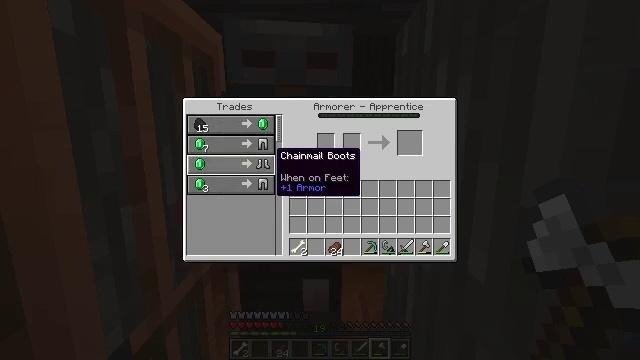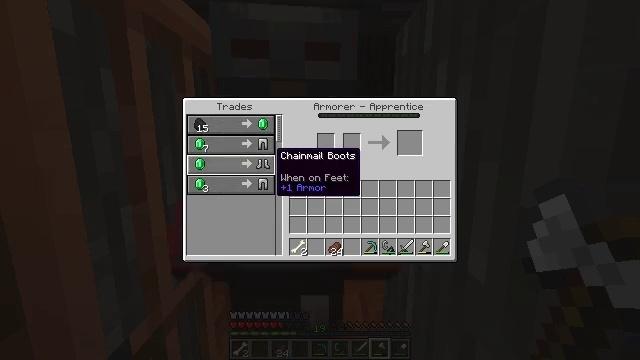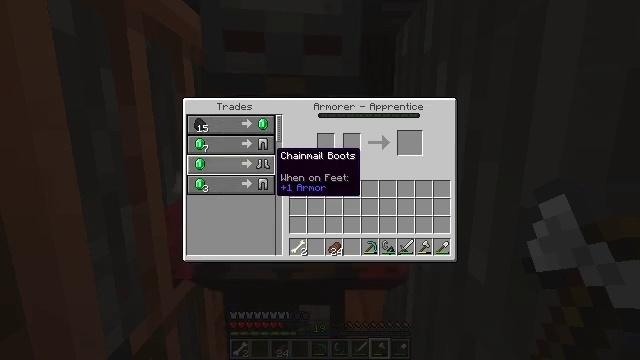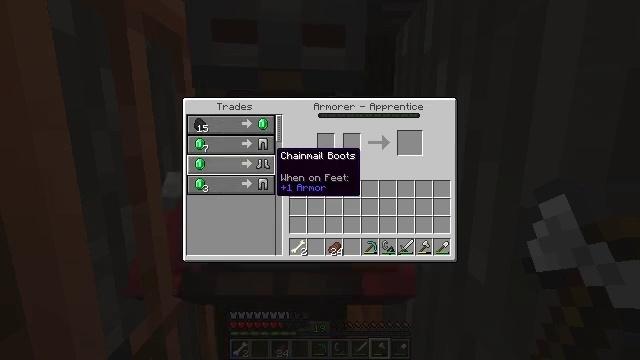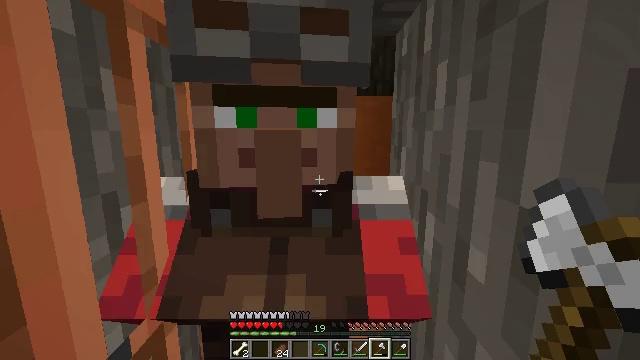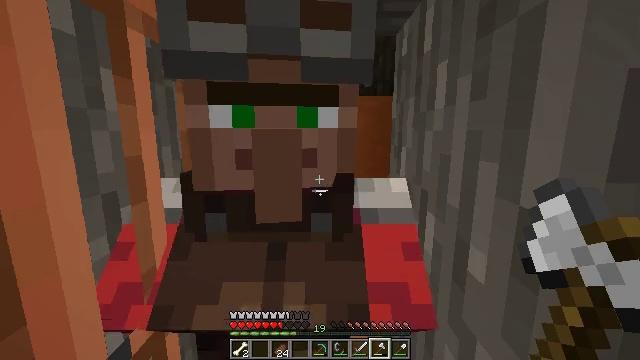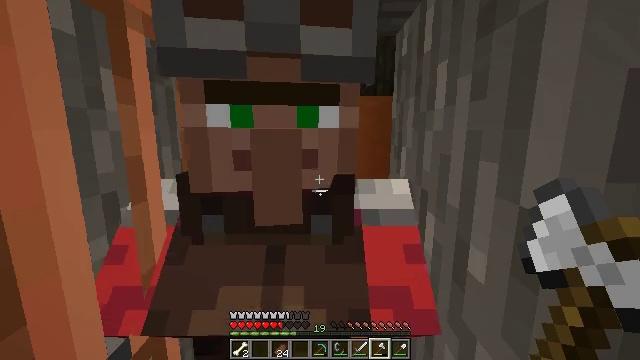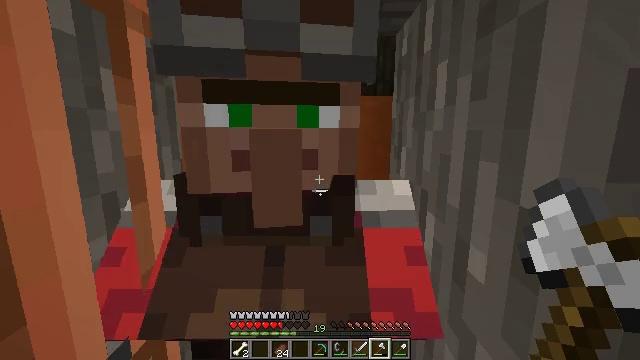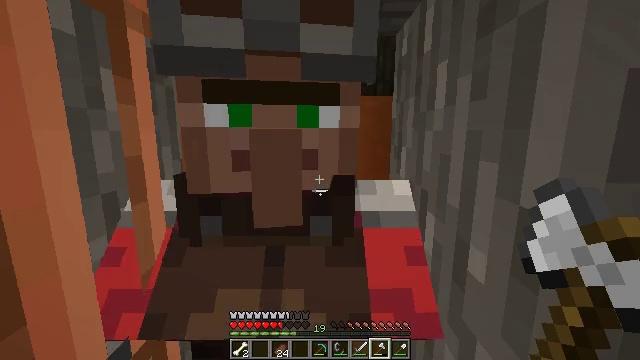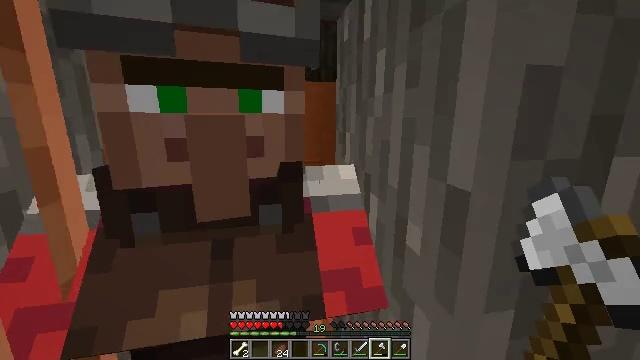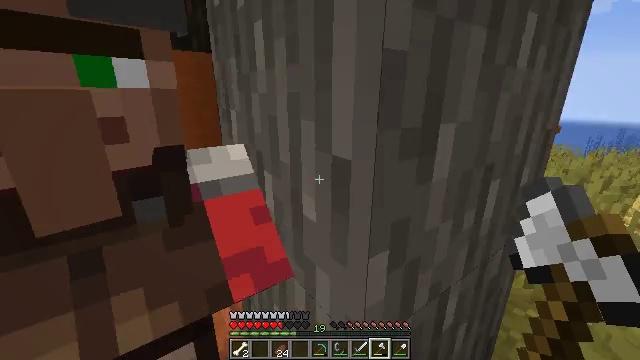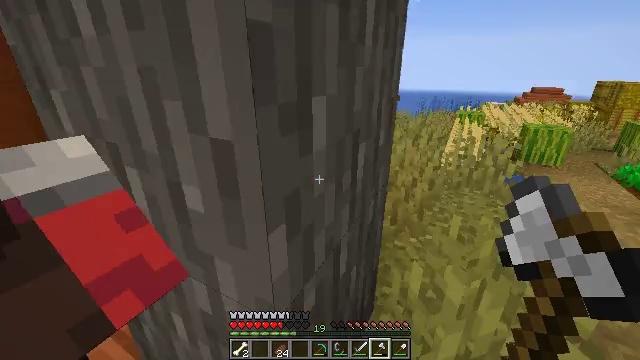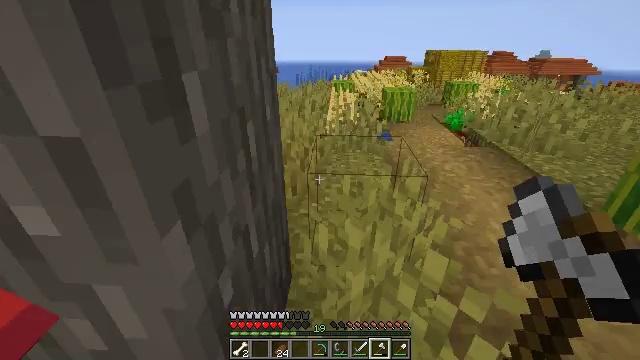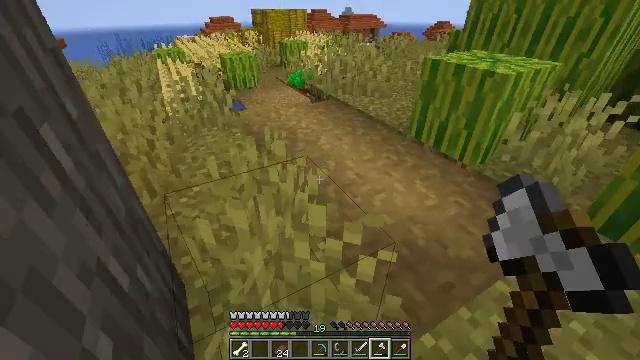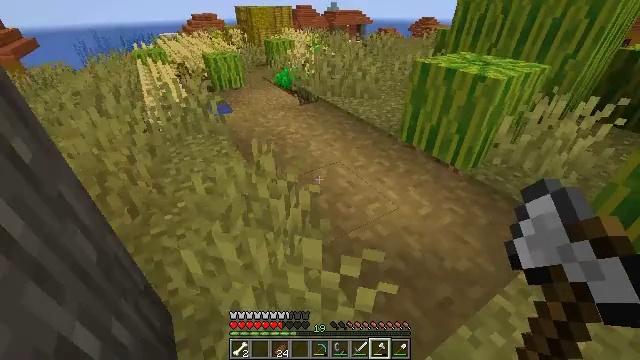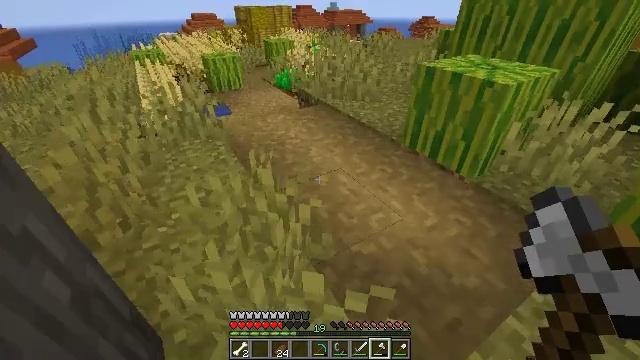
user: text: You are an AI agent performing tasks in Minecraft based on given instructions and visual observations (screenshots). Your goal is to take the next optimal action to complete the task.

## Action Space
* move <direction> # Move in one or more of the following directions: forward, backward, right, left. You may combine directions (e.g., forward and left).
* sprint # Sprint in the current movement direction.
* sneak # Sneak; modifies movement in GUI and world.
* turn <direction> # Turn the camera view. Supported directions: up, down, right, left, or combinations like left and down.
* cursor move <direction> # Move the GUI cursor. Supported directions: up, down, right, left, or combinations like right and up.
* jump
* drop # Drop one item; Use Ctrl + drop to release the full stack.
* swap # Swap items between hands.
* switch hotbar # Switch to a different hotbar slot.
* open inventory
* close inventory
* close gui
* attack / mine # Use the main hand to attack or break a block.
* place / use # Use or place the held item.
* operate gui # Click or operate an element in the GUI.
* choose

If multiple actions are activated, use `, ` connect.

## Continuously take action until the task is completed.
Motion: motion action
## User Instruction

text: Prepare to craft chainmail boots using the crafting table.
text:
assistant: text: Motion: no_op
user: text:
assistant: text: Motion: no_op
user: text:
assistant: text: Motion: no_op
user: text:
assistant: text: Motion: no_op
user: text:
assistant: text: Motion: close gui
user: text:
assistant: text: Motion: no_op
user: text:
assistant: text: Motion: no_op
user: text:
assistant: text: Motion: no_op
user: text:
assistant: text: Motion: turn right and down
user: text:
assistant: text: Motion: turn right and down
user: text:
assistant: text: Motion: turn right and down
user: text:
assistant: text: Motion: turn right and down
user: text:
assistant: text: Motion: move forward, turn right and down
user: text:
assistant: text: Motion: move forward, turn right
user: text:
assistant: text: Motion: move forward
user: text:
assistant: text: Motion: move forward
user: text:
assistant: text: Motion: move forward, turn left and up
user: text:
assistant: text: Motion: move forward, turn left
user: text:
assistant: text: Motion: move forward, sprint
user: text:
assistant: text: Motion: move forward, sprint, turn left
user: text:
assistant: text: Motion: move forward, sprint, turn left
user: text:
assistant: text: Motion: move forward, sprint
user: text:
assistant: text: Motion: move forward, turn right
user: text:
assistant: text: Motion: move forward, turn right
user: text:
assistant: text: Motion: move forward, sprint, turn right
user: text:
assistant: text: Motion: move forward, sprint, turn right
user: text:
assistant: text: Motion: move forward, sprint
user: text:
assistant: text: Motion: move forward
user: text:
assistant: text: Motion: move forward
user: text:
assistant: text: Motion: move forward, sprint